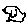
Label: bird